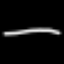
Label: line